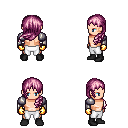
a pixel art fantasy rpg character, male body template, human, light skin, steel arm armor, white pants, pink left-swept hairstyle, gold gloves, black shoes, four views (front, back, left, right), 2x2 character sprite sheet, small pixel art, hard edges, no anti-aliasing